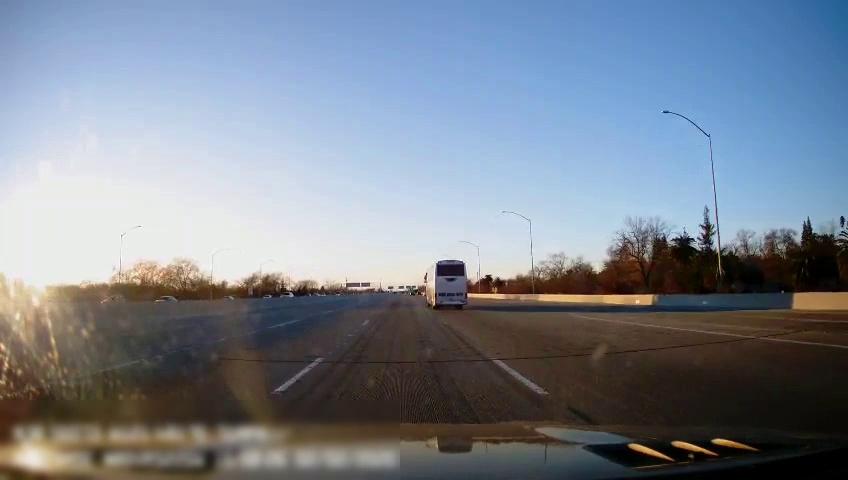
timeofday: Day
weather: Sunny
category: Drivable Space
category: Vehicles | Car
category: Vehicles | Car
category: Vehicles | Bus
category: Lanes | Current Lane
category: Lanes | Current Lane
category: Lanes | Alternate Lane
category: Lanes | Alternate Lane